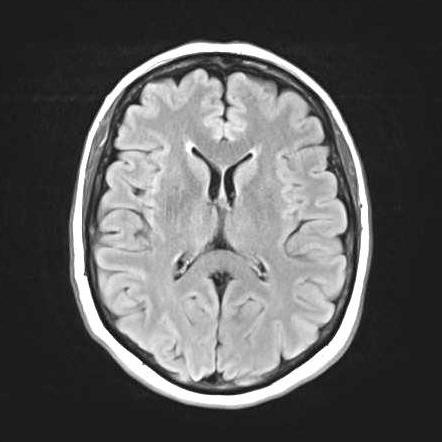
Label: notumor